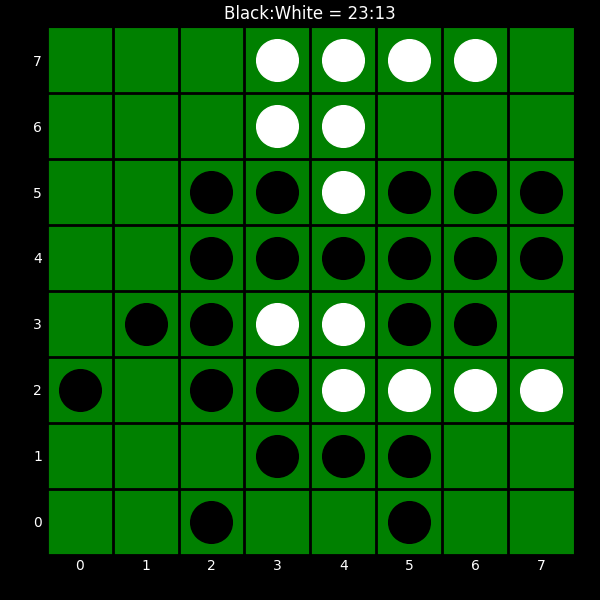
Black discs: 23
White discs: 13